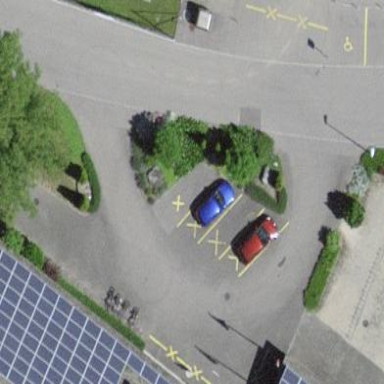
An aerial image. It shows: Diagonal street-side parking available as amenity.